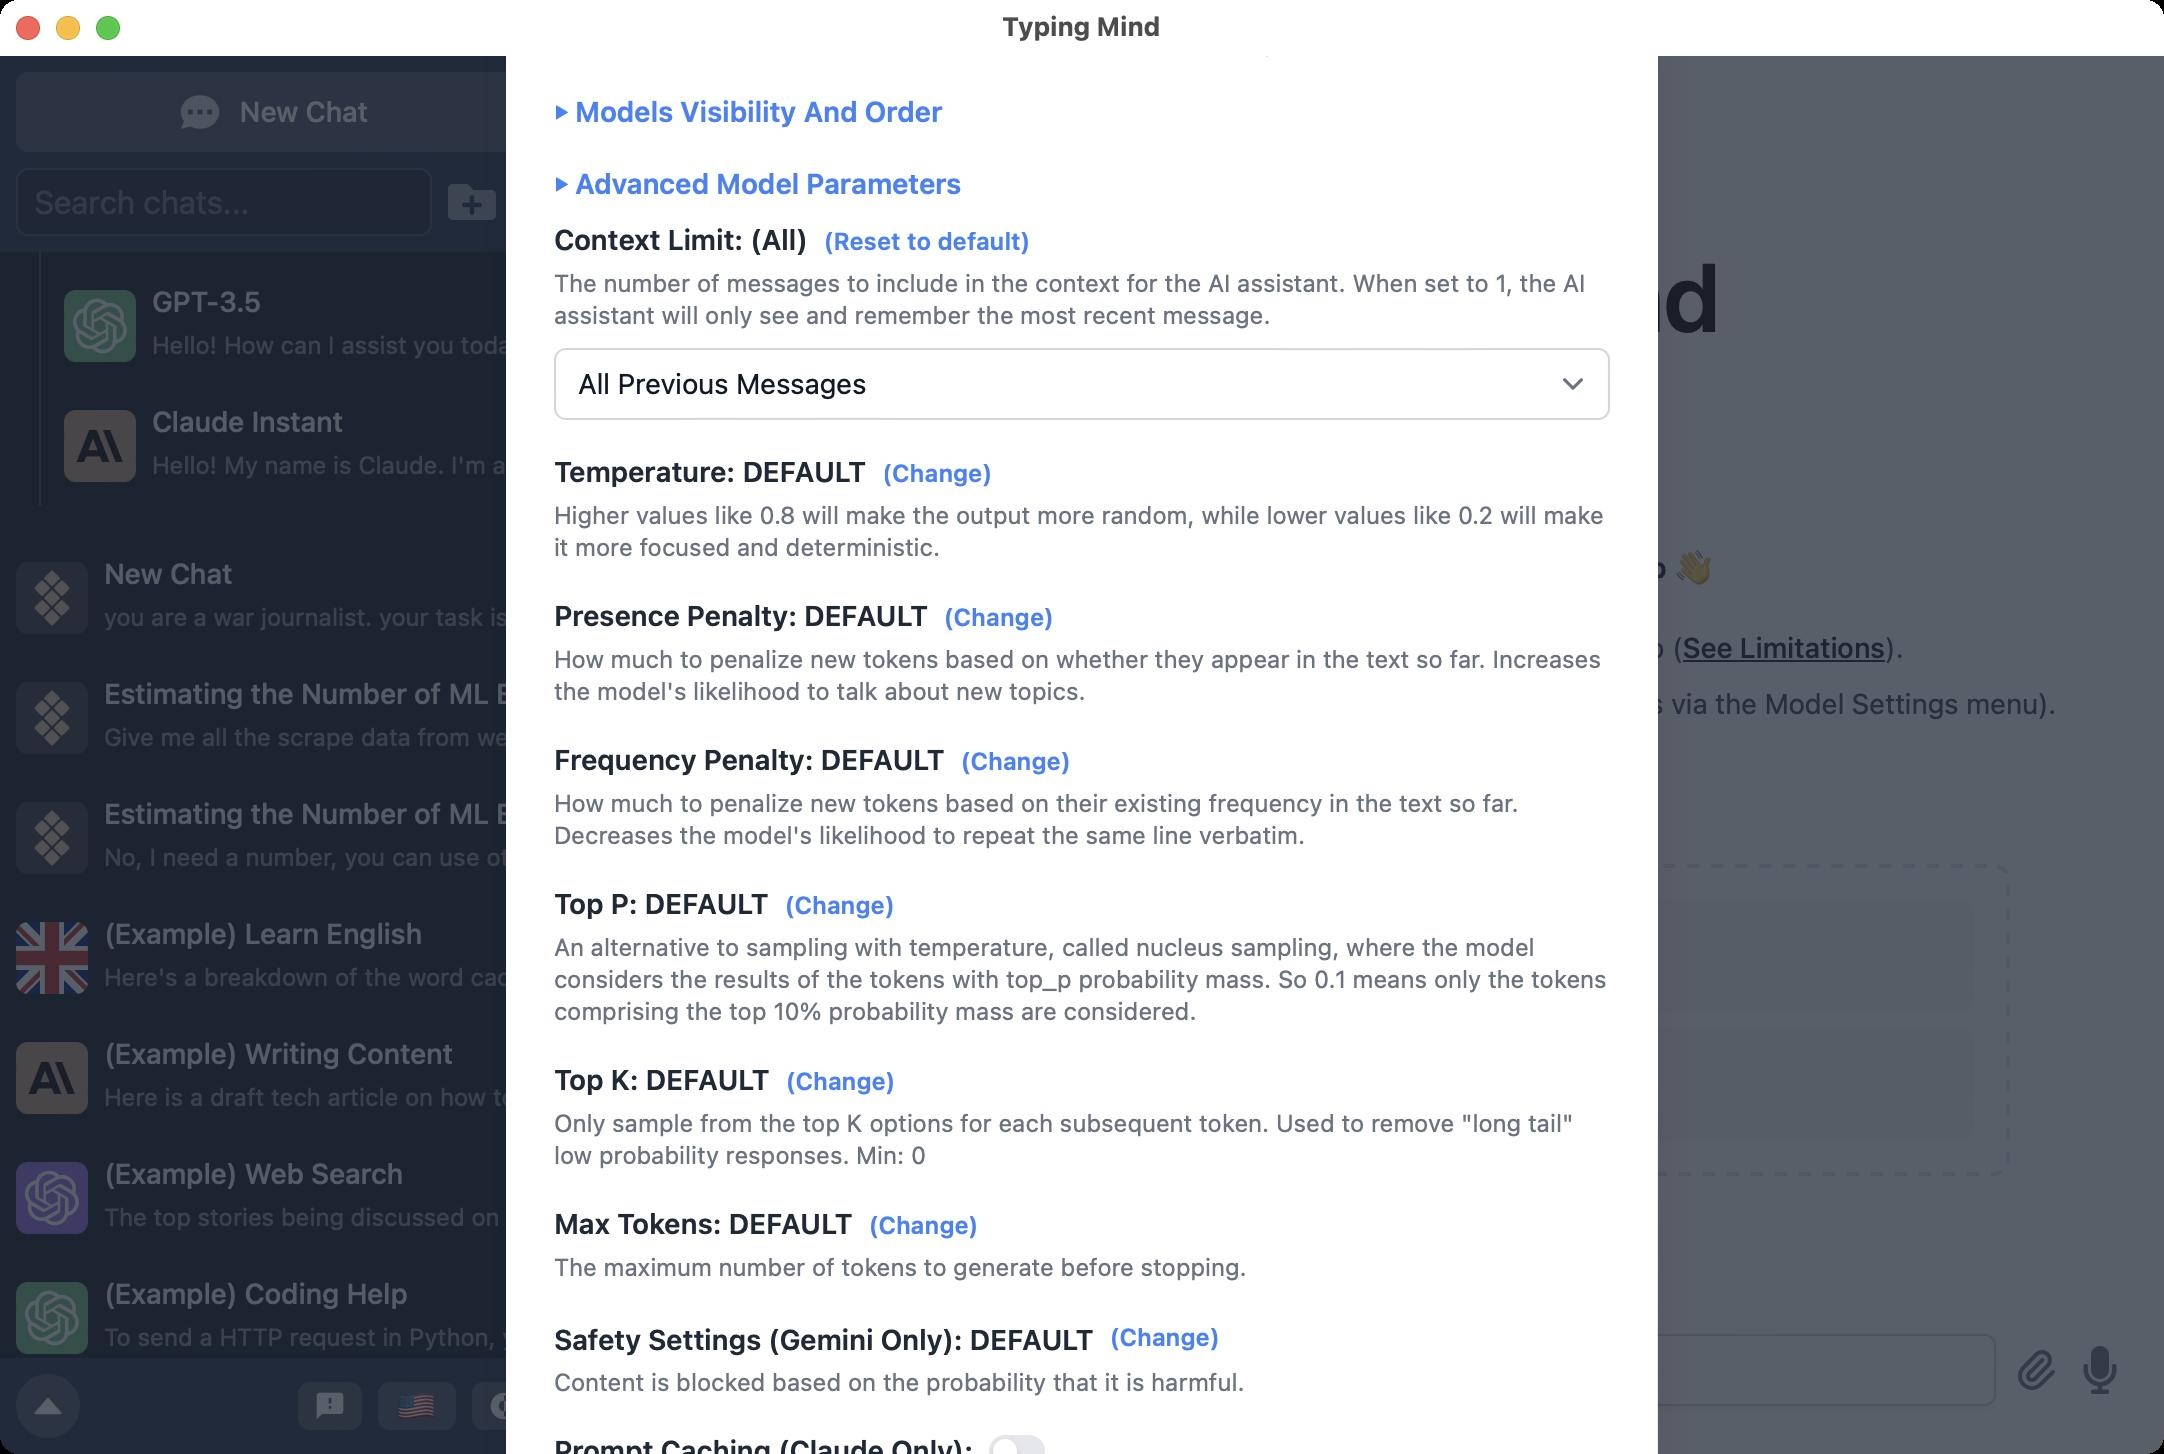
Accessibility tree:
{"name": "Typing_Mind", "role": "AXWindow", "description": null, "role_description": "standard window", "value": null, "position": "340.00;38.00", "size": "1082;727", "children": [{"name": null, "role": "AXBusyIndicator", "description": null, "role_description": "busy indicator", "value": true, "position": "533.00;369.50", "size": "16;16", "children": []}, {"name": null, "role": "AXGroup", "description": null, "role_description": "group", "value": null, "position": "0.00;28.00", "size": "1082;699", "children": [{"name": null, "role": "AXGroup", "description": null, "role_description": "group", "value": null, "position": "0.00;28.00", "size": "1082;699", "children": [{"name": "", "role": "AXScrollArea", "description": "", "role_description": "scroll area", "value": "", "position": "0.00;28.00", "size": "1082;699", "children": [{"name": "", "role": "AXWebArea", "description": "Typing Mind – A better UI for ChatGPT", "role_description": "HTML content", "value": "", "position": "0.00;28.00", "size": "1082;750", "children": [{"name": "", "role": "AXGroup", "description": "", "role_description": "navigation", "value": "", "position": "0.00;28.00", "size": "320;699", "children": [{"name": "New_Chat", "role": "AXButton", "description": "", "role_description": "button", "value": "", "position": "8.00;36.00", "size": "256;40", "children": []}, {"name": "", "role": "AXPopUpButton", "description": "", "role_description": "pop-up button", "value": "", "position": "272.00;36.00", "size": "40;40", "children": []}, {"name": "", "role": "AXGroup", "description": "", "role_description": "group", "value": "", "position": "8.00;84.00", "size": "208;34", "children": [{"name": "", "role": "AXTextField", "description": "", "role_description": "text field", "value": "", "position": "8.00;84.00", "size": "208;34", "children": [{"name": "", "role": "AXGroup", "description": "", "role_description": "group", "value": "", "position": "17.00;92.00", "size": "190;18", "children": []}]}]}, {"name": "", "role": "AXButton", "description": "", "role_description": "button", "value": "", "position": "224.00;89.00", "size": "24;24", "children": []}, {"name": "", "role": "AXButton", "description": "", "role_description": "button", "value": "", "position": "256.00;89.00", "size": "24;24", "children": []}, {"name": "", "role": "AXButton", "description": "", "role_description": "button", "value": "", "position": "288.00;89.00", "size": "24;24", "children": []}, {"name": "AI_Research_(_0_)", "role": "AXButton", "description": "", "role_description": "sortable", "value": "", "position": "0.00;-125.00", "size": "320;40", "children": []}, {"name": "", "role": "AXGroup", "description": "", "role_description": "group", "value": "", "position": "24.00;-77.00", "size": "288;38", "children": [{"name": "", "role": "AXStaticText", "description": "", "role_description": "text", "value": "Empty folder", "position": "124.00;-67.00", "size": "88;17", "children": []}]}, {"name": "Base_Models_(_4_)", "role": "AXButton", "description": "", "role_description": "sortable", "value": "", "position": "0.00;-23.00", "size": "320;40", "children": []}, {"name": "", "role": "AXGroup", "description": "", "role_description": "group", "value": "", "position": "24.00;17.00", "size": "296;56", "children": []}, {"name": "GPT-4_Hello!_How_can_I_assist_you_today?", "role": "AXButton", "description": "", "role_description": "draggable", "value": "", "position": "24.00;73.00", "size": "296;60", "children": []}, {"name": "GPT-3.5_Hello!_How_can_I_assist_you_today?", "role": "AXButton", "description": "", "role_description": "draggable", "value": "", "position": "24.00;133.00", "size": "296;60", "children": []}, {"name": "Claude_Instant_Hello!_My_name_is_Claude._I'm_an_AI_assistant_cre", "role": "AXButton", "description": "", "role_description": "draggable", "value": "", "position": "24.00;193.00", "size": "296;60", "children": []}, {"name": "", "role": "AXGroup", "description": "", "role_description": "group", "value": "", "position": "19.00;-3.00", "size": "2;256", "children": []}, {"name": "New_Chat_you_are_a_war_journalist._your_task_is_to_retrieve", "role": "AXButton", "description": "", "role_description": "draggable", "value": "", "position": "0.00;269.00", "size": "320;60", "children": []}, {"name": "Estimating_the_Number_of_ML_Engineers_Working_on_Siri_Give_me_all_the_scrape_data_from_web_in_different", "role": "AXButton", "description": "", "role_description": "draggable", "value": "", "position": "0.00;329.00", "size": "320;60", "children": []}, {"name": "Estimating_the_Number_of_ML_Engineers_and_Researchers_Working_on_Siri_at_Apple_No,_I_need_a_number,_you_can_use_other_companies,", "role": "AXButton", "description": "", "role_description": "draggable", "value": "", "position": "0.00;389.00", "size": "320;60", "children": []}, {"name": "(Example)_Learn_English_Here's_a_breakdown_of_the_word_cacophony:_Defini", "role": "AXButton", "description": "", "role_description": "draggable", "value": "", "position": "0.00;449.00", "size": "320;60", "children": []}, {"name": "(Example)_Writing_Content_Here_is_a_draft_tech_article_on_how_to_use_Apple", "role": "AXButton", "description": "", "role_description": "draggable", "value": "", "position": "0.00;509.00", "size": "320;60", "children": []}, {"name": "(Example)_Web_Search_The_top_stories_being_discussed_on_Hacker_News_rig", "role": "AXButton", "description": "", "role_description": "draggable", "value": "", "position": "0.00;569.00", "size": "320;60", "children": []}, {"name": "(Example)_Coding_Help_To_send_a_HTTP_request_in_Python,_you_can_use_the", "role": "AXButton", "description": "", "role_description": "draggable", "value": "", "position": "0.00;629.00", "size": "320;60", "children": []}, {"name": "", "role": "AXGroup", "description": "", "role_description": "application status", "value": "", "position": "-1.00;971.00", "size": "1;1", "children": []}, {"name": "", "role": "AXButton", "description": "", "role_description": "button", "value": "", "position": "8.00;687.00", "size": "32;32", "children": []}, {"name": "", "role": "AXButton", "description": "", "role_description": "button", "value": "", "position": "149.00;691.00", "size": "32;24", "children": []}, {"name": "🇺🇸", "role": "AXButton", "description": "", "role_description": "button", "value": "", "position": "189.00;691.00", "size": "39;24", "children": []}, {"name": "", "role": "AXButton", "description": "", "role_description": "button", "value": "", "position": "236.00;691.00", "size": "32;24", "children": []}, {"name": "", "role": "AXButton", "description": "", "role_description": "button", "value": "", "position": "276.00;691.00", "size": "32;24", "children": []}]}, {"name": "", "role": "AXGroup", "description": "", "role_description": "main", "value": "", "position": "0.00;28.00", "size": "1082;750", "children": [{"name": "Open_sidebar", "role": "AXButton", "description": "", "role_description": "button", "value": "", "position": "324.00;32.00", "size": "48;48", "children": []}, {"name": "", "role": "AXGroup", "description": "", "role_description": "group", "value": "", "position": "376.00;36.00", "size": "228;40", "children": [{"name": "Setapp_GPT-4_Turbo", "role": "AXPopUpButton", "description": "", "role_description": "pop-up button", "value": "", "position": "376.00;36.00", "size": "228;40", "children": []}]}, {"name": "2", "role": "AXPopUpButton", "description": "", "role_description": "pop-up button", "value": "", "position": "611.00;36.00", "size": "65;40", "children": []}, {"name": "", "role": "AXImage", "description": "Typing Mind", "role_description": "image", "value": "", "position": "541.00;124.00", "size": "49;48", "children": []}, {"name": "", "role": "AXStaticText", "description": "", "role_description": "text", "value": "Typing Mind", "position": "597.00;120.00", "size": "264;56", "children": []}, {"name": "", "role": "AXGroup", "description": "", "role_description": "group", "value": "", "position": "541.00;196.00", "size": "320;28", "children": [{"name": "", "role": "AXStaticText", "description": "", "role_description": "text", "value": "A better UI for ChatGPT", "position": "599.00;198.00", "size": "204;23", "children": []}]}, {"name": "", "role": "AXGroup", "description": "", "role_description": "group", "value": "", "position": "360.00;272.00", "size": "682;24", "children": [{"name": "", "role": "AXStaticText", "description": "", "role_description": "text", "value": "Thank you for using ", "position": "544.00;275.00", "size": "132;17", "children": []}, {"name": "", "role": "AXStaticText", "description": "", "role_description": "text", "value": "Typing Mind via Setapp", "position": "675.00;275.00", "size": "159;17", "children": []}, {"name": "", "role": "AXStaticText", "description": "", "role_description": "text", "value": " 👋", "position": "833.00;275.00", "size": "25;17", "children": []}]}, {"name": "", "role": "AXList", "description": "", "role_description": "content list", "value": "", "position": "360.00;311.00", "size": "682;81", "children": [{"name": "", "role": "AXGroup", "description": "", "role_description": "group", "value": "", "position": "382.00;311.00", "size": "660;25", "children": [{"name": "", "role": "AXListMarker", "description": "", "role_description": "list marker", "value": "•", "position": "365.00;314.00", "size": "7;18", "children": []}, {"name": "", "role": "AXStaticText", "description": "", "role_description": "text", "value": "You have ", "position": "387.00;314.00", "size": "63;18", "children": []}, {"name": "", "role": "AXStaticText", "description": "", "role_description": "text", "value": "Free Access", "position": "449.00;314.00", "size": "83;18", "children": []}, {"name": "", "role": "AXStaticText", "description": "", "role_description": "text", "value": " to GPT-3.5/GPT-4 models provided by Setapp (", "position": "531.00;314.00", "size": "311;18", "children": []}, {"name": "See_Limitations", "role": "AXLink", "description": "", "role_description": "link", "value": "", "position": "841.00;314.00", "size": "102;18", "children": [{"name": "", "role": "AXStaticText", "description": "", "role_description": "text", "value": "See Limitations", "position": "841.00;314.00", "size": "102;18", "children": []}]}, {"name": "", "role": "AXStaticText", "description": "", "role_description": "text", "value": ").", "position": "942.00;314.00", "size": "10;18", "children": []}]}, {"name": "", "role": "AXGroup", "description": "", "role_description": "group", "value": "", "position": "382.00;339.00", "size": "660;25", "children": [{"name": "", "role": "AXListMarker", "description": "", "role_description": "list marker", "value": "•", "position": "365.00;342.00", "size": "7;18", "children": []}, {"name": "", "role": "AXStaticText", "description": "", "role_description": "text", "value": "Optionally, you can use your own API keys or custom models (access via the Model Settings menu).", "position": "387.00;342.00", "size": "642;18", "children": []}]}, {"name": "", "role": "AXGroup", "description": "", "role_description": "group", "value": "", "position": "382.00;367.00", "size": "660;25", "children": [{"name": "", "role": "AXListMarker", "description": "", "role_description": "list marker", "value": "•", "position": "365.00;370.00", "size": "7;18", "children": []}, {"name": "", "role": "AXStaticText", "description": "", "role_description": "text", "value": "Having an issue? See ", "position": "387.00;370.00", "size": "142;18", "children": []}, {"name": "Frequently_Asked_Questions", "role": "AXLink", "description": "", "role_description": "link", "value": "", "position": "528.00;370.00", "size": "186;18", "children": [{"name": "", "role": "AXStaticText", "description": "", "role_description": "text", "value": "Frequently Asked Questions", "position": "528.00;370.00", "size": "186;18", "children": []}]}]}]}, {"name": "", "role": "AXStaticText", "description": "", "role_description": "text", "value": "You don't have any AI agents yet.", "position": "580.00;484.00", "size": "241;19", "children": []}, {"name": "Select_AI_Agents", "role": "AXButton", "description": "", "role_description": "button", "value": "", "position": "638.00;513.00", "size": "126;25", "children": []}, {"name": "", "role": "AXGroup", "description": "", "role_description": "group", "value": "", "position": "415.00;449.00", "size": "282;57", "children": []}, {"name": "", "role": "AXGroup", "description": "", "role_description": "group", "value": "", "position": "705.00;449.00", "size": "282;57", "children": []}, {"name": "", "role": "AXGroup", "description": "", "role_description": "group", "value": "", "position": "415.00;513.00", "size": "282;57", "children": []}, {"name": "", "role": "AXGroup", "description": "", "role_description": "group", "value": "", "position": "705.00;513.00", "size": "282;57", "children": []}, {"name": "", "role": "AXGroup", "description": "", "role_description": "group", "value": "", "position": "0.00;28.00", "size": "0;0", "children": []}, {"name": "", "role": "AXGroup", "description": "", "role_description": "group", "value": "", "position": "336.00;651.00", "size": "730;52", "children": [{"name": "", "role": "AXButton", "description": "", "role_description": "button", "value": "", "position": "336.00;669.00", "size": "32;32", "children": []}, {"name": "", "role": "AXButton", "description": "", "role_description": "button", "value": "", "position": "368.00;669.00", "size": "32;32", "children": []}, {"name": "", "role": "AXGroup", "description": "", "role_description": "group", "value": "", "position": "0.00;28.00", "size": "0;0", "children": []}, {"name": "", "role": "AXTextArea", "description": "", "role_description": "text entry area", "value": "", "position": "404.00;667.00", "size": "594;36", "children": [{"name": "", "role": "AXGroup", "description": "", "role_description": "group", "value": "", "position": "464.00;673.00", "size": "522;24", "children": [{"name": "", "role": "AXStaticText", "description": "", "role_description": "text", "value": "Press \"/\" to focus input", "position": "464.00;676.00", "size": "150;17", "children": []}]}]}, {"name": "⌘K", "role": "AXButton", "description": "", "role_description": "button", "value": "", "position": "410.00;672.00", "size": "41;26", "children": []}, {"name": "", "role": "AXButton", "description": "", "role_description": "button", "value": "", "position": "1002.00;669.00", "size": "32;32", "children": []}, {"name": "", "role": "AXButton", "description": "", "role_description": "button", "value": "", "position": "1034.00;669.00", "size": "32;32", "children": []}]}]}, {"name": "", "role": "AXGroup", "description": "", "role_description": "group", "value": "", "position": "16.00;44.00", "size": "1050;667", "children": []}, {"name": "", "role": "AXGroup", "description": "", "role_description": "alert", "value": "", "position": "-1.00;27.00", "size": "1;1", "children": []}, {"name": "", "role": "AXGroup", "description": "", "role_description": "group", "value": "", "position": "0.00;27.00", "size": "1082;700", "children": [{"name": "", "role": "AXGroup", "description": "", "role_description": "web dialogue", "value": "", "position": "0.00;28.00", "size": "1082;699", "children": [{"name": "", "role": "AXGroup", "description": "", "role_description": "group", "value": "", "position": "0.00;-326.00", "size": "1082;1223", "children": [{"name": "Manage_Models", "role": "AXHeading", "description": "", "role_description": "heading", "value": 2, "position": "277.00;-270.00", "size": "528;28", "children": [{"name": "", "role": "AXStaticText", "description": "", "role_description": "text", "value": "Manage Models", "position": "468.00;-268.00", "size": "146;23", "children": []}]}, {"name": "", "role": "AXStaticText", "description": "", "role_description": "text", "value": "Default Model:", "position": "277.00;-226.00", "size": "97;24", "children": [{"name": "", "role": "AXStaticText", "description": "", "role_description": "text", "value": "Default Model:", "position": "277.00;-223.00", "size": "97;17", "children": []}]}, {"name": "Add_Custom_Model", "role": "AXButton", "description": "", "role_description": "button", "value": "", "position": "656.00;-224.00", "size": "149;20", "children": []}, {"name": "", "role": "AXGroup", "description": "", "role_description": "group", "value": "", "position": "277.00;-194.00", "size": "528;40", "children": [{"name": "Setapp_GPT-4_Turbo", "role": "AXPopUpButton", "description": "", "role_description": "pop-up button", "value": "", "position": "277.00;-194.00", "size": "528;40", "children": []}]}, {"name": "", "role": "AXGroup", "description": "", "role_description": "group", "value": "", "position": "277.00;-138.00", "size": "268;24", "children": [{"name": "", "role": "AXStaticText", "description": "", "role_description": "text", "value": "Initial System Instruction", "position": "277.00;-135.00", "size": "164;17", "children": []}, {"name": "(_Reset_to_default_)", "role": "AXButton", "description": "", "role_description": "button", "value": "", "position": "444.00;-133.00", "size": "101;16", "children": []}]}, {"name": "Learn_more_→", "role": "AXLink", "description": "", "role_description": "link", "value": "", "position": "726.00;-134.00", "size": "79;16", "children": [{"name": "", "role": "AXStaticText", "description": "", "role_description": "text", "value": "Learn more", "position": "726.00;-134.00", "size": "65;15", "children": []}, {"name": "", "role": "AXStaticText", "description": "", "role_description": "text", "value": " →", "position": "790.00;-134.00", "size": "15;15", "children": []}]}, {"name": "", "role": "AXTextArea", "description": "", "role_description": "text entry area", "value": "You are a helpful AI assistant. Today is {local_date}, local time is {local_time}.\nIf you need to display math symbols and expressions, put them in double dollar signs \"$$\" (example: $$ x - 1 $$)", "position": "277.00;-106.00", "size": "528;84", "children": [{"name": "", "role": "AXGroup", "description": "", "role_description": "group", "value": "", "position": "289.00;-100.00", "size": "476;96", "children": [{"name": "", "role": "AXStaticText", "description": "", "role_description": "text", "value": "You are a helpful AI assistant. Today is {local_date}, local time is {local_time}.", "position": "289.00;-97.00", "size": "415;41", "children": []}, {"name": "", "role": "AXStaticText", "description": "", "role_description": "text", "value": "If you need to display math symbols and expressions, put them in double dollar signs \"$$\" (example: $$ x - 1 $$)", "position": "289.00;-49.00", "size": "473;41", "children": []}]}]}, {"name": "", "role": "AXGroup", "description": "", "role_description": "group", "value": "", "position": "277.00;-6.00", "size": "536;36", "children": [{"name": "Stream_AI_responses_word_by_word_Cost_estimation_will_be_less_accurate_when_stream_response_is_enabled.", "role": "AXCheckBox", "description": "", "role_description": "switch", "value": 1, "position": "277.00;0.00", "size": "44;24", "children": []}, {"name": "", "role": "AXGroup", "description": "", "role_description": "group", "value": "", "position": "329.00;-6.00", "size": "476;20", "children": [{"name": "", "role": "AXStaticText", "description": "", "role_description": "text", "value": "Stream AI responses word by word", "position": "329.00;-5.00", "size": "225;17", "children": []}]}, {"name": "", "role": "AXGroup", "description": "", "role_description": "group", "value": "", "position": "329.00;14.00", "size": "484;16", "children": [{"name": "", "role": "AXStaticText", "description": "", "role_description": "text", "value": "Cost estimation will be less accurate when stream response is enabled.", "position": "329.00;14.00", "size": "403;15", "children": []}]}]}, {"name": "", "role": "AXGroup", "description": "", "role_description": "group", "value": "", "position": "277.00;46.00", "size": "528;20", "children": [{"name": "⏵_Models_Visibility_And_Order", "role": "AXButton", "description": "", "role_description": "button", "value": "", "position": "277.00;46.00", "size": "195;20", "children": []}]}, {"name": "⏵_Advanced_Model_Parameters", "role": "AXButton", "description": "", "role_description": "button", "value": "", "position": "277.00;82.00", "size": "204;20", "children": []}, {"name": "", "role": "AXGroup", "description": "", "role_description": "group", "value": "", "position": "277.00;110.00", "size": "528;20", "children": [{"name": "", "role": "AXStaticText", "description": "", "role_description": "text", "value": "Context Limit:", "position": "277.00;111.00", "size": "95;17", "children": []}, {"name": "", "role": "AXStaticText", "description": "", "role_description": "text", "value": "(All)", "position": "375.00;111.00", "size": "29;17", "children": []}, {"name": "(_Reset_to_default_)", "role": "AXButton", "description": "", "role_description": "button", "value": "", "position": "411.00;113.00", "size": "105;16", "children": []}]}, {"name": "", "role": "AXGroup", "description": "", "role_description": "group", "value": "", "position": "277.00;134.00", "size": "528;32", "children": [{"name": "", "role": "AXStaticText", "description": "", "role_description": "text", "value": "The number of messages to include in the context for the AI assistant. When set to 1, the AI assistant will only see and remember the most recent message.", "position": "277.00;134.00", "size": "516;31", "children": []}]}, {"name": "", "role": "AXPopUpButton", "description": "", "role_description": "pop-up button", "value": "All Previous Messages", "position": "277.00;174.00", "size": "528;36", "children": []}, {"name": "", "role": "AXGroup", "description": "", "role_description": "group", "value": "", "position": "277.00;226.00", "size": "528;20", "children": [{"name": "", "role": "AXStaticText", "description": "", "role_description": "text", "value": "Temperature: DEFAULT", "position": "277.00;227.00", "size": "157;17", "children": []}, {"name": "(_Change_)", "role": "AXButton", "description": "", "role_description": "button", "value": "", "position": "441.00;229.00", "size": "56;16", "children": []}]}, {"name": "", "role": "AXGroup", "description": "", "role_description": "group", "value": "", "position": "277.00;250.00", "size": "528;32", "children": [{"name": "", "role": "AXStaticText", "description": "", "role_description": "text", "value": "Higher values like 0.8 will make the output more random, while lower values like 0.2 will make it more focused and deterministic.", "position": "277.00;250.00", "size": "525;31", "children": []}]}, {"name": "", "role": "AXGroup", "description": "", "role_description": "group", "value": "", "position": "277.00;298.00", "size": "528;20", "children": [{"name": "", "role": "AXStaticText", "description": "", "role_description": "text", "value": "Presence Penalty: DEFAULT", "position": "277.00;299.00", "size": "187;17", "children": []}, {"name": "(_Change_)", "role": "AXButton", "description": "", "role_description": "button", "value": "", "position": "471.00;301.00", "size": "56;16", "children": []}]}, {"name": "", "role": "AXGroup", "description": "", "role_description": "group", "value": "", "position": "277.00;322.00", "size": "528;32", "children": [{"name": "", "role": "AXStaticText", "description": "", "role_description": "text", "value": "How much to penalize new tokens based on whether they appear in the text so far. Increases the model's likelihood to talk about new topics.", "position": "277.00;322.00", "size": "524;31", "children": []}]}, {"name": "", "role": "AXGroup", "description": "", "role_description": "group", "value": "", "position": "277.00;370.00", "size": "528;20", "children": [{"name": "", "role": "AXStaticText", "description": "", "role_description": "text", "value": "Frequency Penalty: DEFAULT", "position": "277.00;371.00", "size": "196;17", "children": []}, {"name": "(_Change_)", "role": "AXButton", "description": "", "role_description": "button", "value": "", "position": "480.00;373.00", "size": "56;16", "children": []}]}, {"name": "", "role": "AXGroup", "description": "", "role_description": "group", "value": "", "position": "277.00;394.00", "size": "528;32", "children": [{"name": "", "role": "AXStaticText", "description": "", "role_description": "text", "value": "How much to penalize new tokens based on their existing frequency in the text so far. Decreases the model's likelihood to repeat the same line verbatim.", "position": "277.00;394.00", "size": "483;31", "children": []}]}, {"name": "", "role": "AXGroup", "description": "", "role_description": "group", "value": "", "position": "277.00;442.00", "size": "528;20", "children": [{"name": "", "role": "AXStaticText", "description": "", "role_description": "text", "value": "Top P: DEFAULT", "position": "277.00;443.00", "size": "108;17", "children": []}, {"name": "(_Change_)", "role": "AXButton", "description": "", "role_description": "button", "value": "", "position": "392.00;445.00", "size": "56;16", "children": []}]}, {"name": "", "role": "AXGroup", "description": "", "role_description": "group", "value": "", "position": "277.00;466.00", "size": "528;48", "children": [{"name": "", "role": "AXStaticText", "description": "", "role_description": "text", "value": "An alternative to sampling with temperature, called nucleus sampling, where the model considers the results of the tokens with top_p probability mass. So 0.1 means only the tokens comprising the top 10% probability mass are considered.", "position": "277.00;466.00", "size": "527;47", "children": []}]}, {"name": "", "role": "AXGroup", "description": "", "role_description": "group", "value": "", "position": "277.00;530.00", "size": "528;20", "children": [{"name": "", "role": "AXStaticText", "description": "", "role_description": "text", "value": "Top K: DEFAULT", "position": "277.00;531.00", "size": "108;17", "children": []}, {"name": "(_Change_)", "role": "AXButton", "description": "", "role_description": "button", "value": "", "position": "392.00;533.00", "size": "56;16", "children": []}]}, {"name": "", "role": "AXGroup", "description": "", "role_description": "group", "value": "", "position": "277.00;554.00", "size": "528;32", "children": [{"name": "", "role": "AXStaticText", "description": "", "role_description": "text", "value": "Only sample from the top K options for each subsequent token. Used to remove \"long tail\" low probability responses. Min: 0", "position": "277.00;554.00", "size": "510;31", "children": []}]}, {"name": "", "role": "AXGroup", "description": "", "role_description": "group", "value": "", "position": "277.00;602.00", "size": "528;20", "children": [{"name": "", "role": "AXStaticText", "description": "", "role_description": "text", "value": "Max Tokens: DEFAULT", "position": "277.00;603.00", "size": "150;17", "children": []}, {"name": "(_Change_)", "role": "AXButton", "description": "", "role_description": "button", "value": "", "position": "434.00;605.00", "size": "56;16", "children": []}]}, {"name": "", "role": "AXGroup", "description": "", "role_description": "group", "value": "", "position": "277.00;626.00", "size": "528;16", "children": [{"name": "", "role": "AXStaticText", "description": "", "role_description": "text", "value": "The maximum number of tokens to generate before stopping.", "position": "277.00;626.00", "size": "347;15", "children": []}]}, {"name": "", "role": "AXGroup", "description": "", "role_description": "group", "value": "", "position": "277.00;658.00", "size": "528;22", "children": [{"name": "", "role": "AXStaticText", "description": "", "role_description": "text", "value": "Safety Settings (Gemini Only):", "position": "277.00;661.00", "size": "205;17", "children": []}, {"name": "", "role": "AXStaticText", "description": "", "role_description": "text", "value": "DEFAULT", "position": "484.00;661.00", "size": "63;17", "children": []}, {"name": "(_Change_)", "role": "AXButton", "description": "", "role_description": "button", "value": "", "position": "554.00;661.00", "size": "56;16", "children": []}]}, {"name": "", "role": "AXGroup", "description": "", "role_description": "group", "value": "", "position": "277.00;683.00", "size": "528;17", "children": [{"name": "", "role": "AXStaticText", "description": "", "role_description": "text", "value": "Content is blocked based on the probability that it is harmful.", "position": "277.00;683.00", "size": "346;16", "children": []}]}, {"name": "", "role": "AXStaticText", "description": "", "role_description": "text", "value": "Prompt Caching (Claude Only):", "position": "277.00;716.00", "size": "210;18", "children": []}, {"name": "", "role": "AXGroup", "description": "", "role_description": "group", "value": "", "position": "494.00;717.00", "size": "29;17", "children": [{"name": "", "role": "AXCheckBox", "description": "", "role_description": "switch", "value": 0, "position": "494.00;717.00", "size": "29;17", "children": []}]}, {"name": "", "role": "AXGroup", "description": "", "role_description": "group", "value": "", "position": "277.00;739.00", "size": "528;49", "children": [{"name": "", "role": "AXStaticText", "description": "", "role_description": "text", "value": "Optimize your API usage by allowing resuming from specific prefixes in your prompts.", "position": "277.00;739.00", "size": "482;16", "children": []}, {"name": "", "role": "AXStaticText", "description": "", "role_description": "text", "value": "This enables reuse of the large text across multiple API calls without reprocessing it each time.", "position": "277.00;755.00", "size": "503;32", "children": []}]}, {"name": "Apply_for_all_future_chats", "role": "AXButton", "description": "", "role_description": "button", "value": "", "position": "389.00;803.00", "size": "217;39", "children": []}, {"name": "Cancel", "role": "AXButton", "description": "", "role_description": "button", "value": "", "position": "613.00;803.00", "size": "81;39", "children": []}]}]}]}]}]}]}]}, {"name": null, "role": "AXButton", "description": null, "role_description": "close button", "value": null, "position": "7.00;6.00", "size": "14;16", "children": []}, {"name": null, "role": "AXButton", "description": null, "role_description": "full screen button", "value": null, "position": "47.00;6.00", "size": "14;16", "children": [{"name": null, "role": "AXGroup", "description": null, "role_description": "group", "value": null, "position": "47.00;6.00", "size": "14;16", "children": [{"name": null, "role": "AXGroup", "description": null, "role_description": "group", "value": null, "position": "47.00;6.00", "size": "14;16", "children": []}]}]}, {"name": null, "role": "AXButton", "description": null, "role_description": "minimize button", "value": null, "position": "27.00;6.00", "size": "14;16", "children": []}, {"name": null, "role": "AXStaticText", "description": null, "role_description": "text", "value": "Typing Mind", "position": "499.00;5.00", "size": "84;16", "children": []}]}